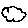
Label: cloud